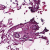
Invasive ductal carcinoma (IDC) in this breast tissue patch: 0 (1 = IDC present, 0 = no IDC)